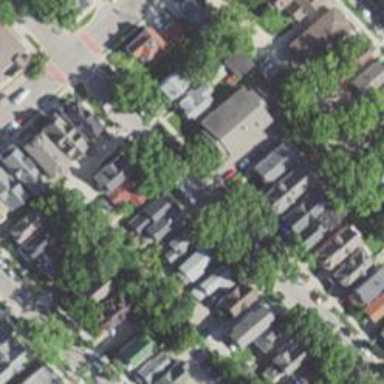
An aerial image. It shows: Neighborhood.